Question: Overview: Clicking on of first CheckBox in a repeater control clicks the . I know why this is happening; association of 'label' tag with element id 'chkMarkedForDeletion' and when that label is clicked it selects the last CheckBox, as all the CheckBoxes have same ID.. damn you repeater control!! I am wondering if there is any way to avoid this? Easy way would be to create individual labels and associate correctly to each CheckBox but that defeats the supposed default behaviour of a CheckBox.
Repeater code:
'''
<asp:Repeater ID="childNodesDataRepeater" runat="server">
<ItemTemplate>
<table style="width: 100%;" cellpadding="0" cellspacing="0" border="0">
<tr>
<td style="width: 200px;">
<asp:CheckBox ID="chkMarkedForDeletion" runat="server" EnableViewState="true" Text="Remove"
Checked='<%# DataBinder.Eval(Container.DataItem, "IsMarkedForDeletion") %>' />
</td>
<td>
&nbsp;
</td>
<td style="width: 200px;">
<asp:CheckBox ID="chkHighImpactCause" runat="server" EnableViewState="true" Text="High Impact Cause"
Checked='<%# DataBinder.Eval(Container.DataItem, "IsHighPriority") %>' />
</td>
</tr>
<tr>
<td colspan="3">
<asp:Label ID="header002" runat="server" Text="What caused this problem?" />
</td>
</tr>
<tr>
<td colspan="3">
<asp:TextBox ID="txtProblemCausedBy" runat="server" EnableViewState="true" Width="100%"
Text='<%# DataBinder.Eval(Container.DataItem, "Description") %>' /><br />
</td>
</tr>
<tr>
<td colspan="3" style="height: 5px;">
<hr />
<asp:HiddenField ID="nodeIdentifier" runat="server" EnableViewState="true" Value='<%# DataBinder.Eval(Container.DataItem, "AnalysisID") %>' />
</td>
</tr>
</table>
</ItemTemplate>
</asp:Repeater>
'''
Generated HTML Code for CheckBox:
'''
<INPUT id=chkMarkedForDeletion type=checkbox name=TabContainer$tabProblemResolution$frmProblemResolution1$childNodesDataRepeater$ctl00$chkMarkedForDeletion>
<LABEL for=chkMarkedForDeletion>Remove</LABEL>
...
...
<INPUT id=chkMarkedForDeletion type=checkbox name=TabContainer$tabProblemResolution$frmProblemResolution1$childNodesDataRepeater$ctl02$chkMarkedForDeletion>
<LABEL for=chkMarkedForDeletion>Remove</LABEL>
'''
Issue:

Thanks,
Abhi
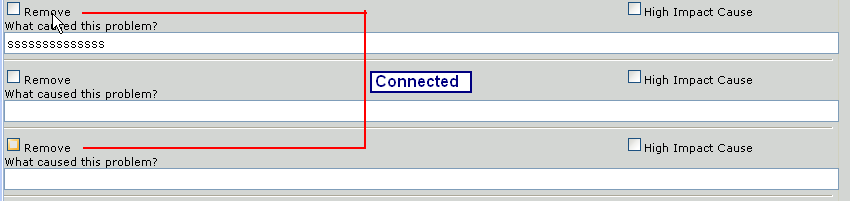
Answer: Make sure the <URL> on the repeater is not set to "Static".
This setting is inheritable from the parent, which goes all the way up to web.config. So if you have to set the ClientIDMode explicitly on the repeater, it means that some parent overrides the default (Predictable) to "Static".